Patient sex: F
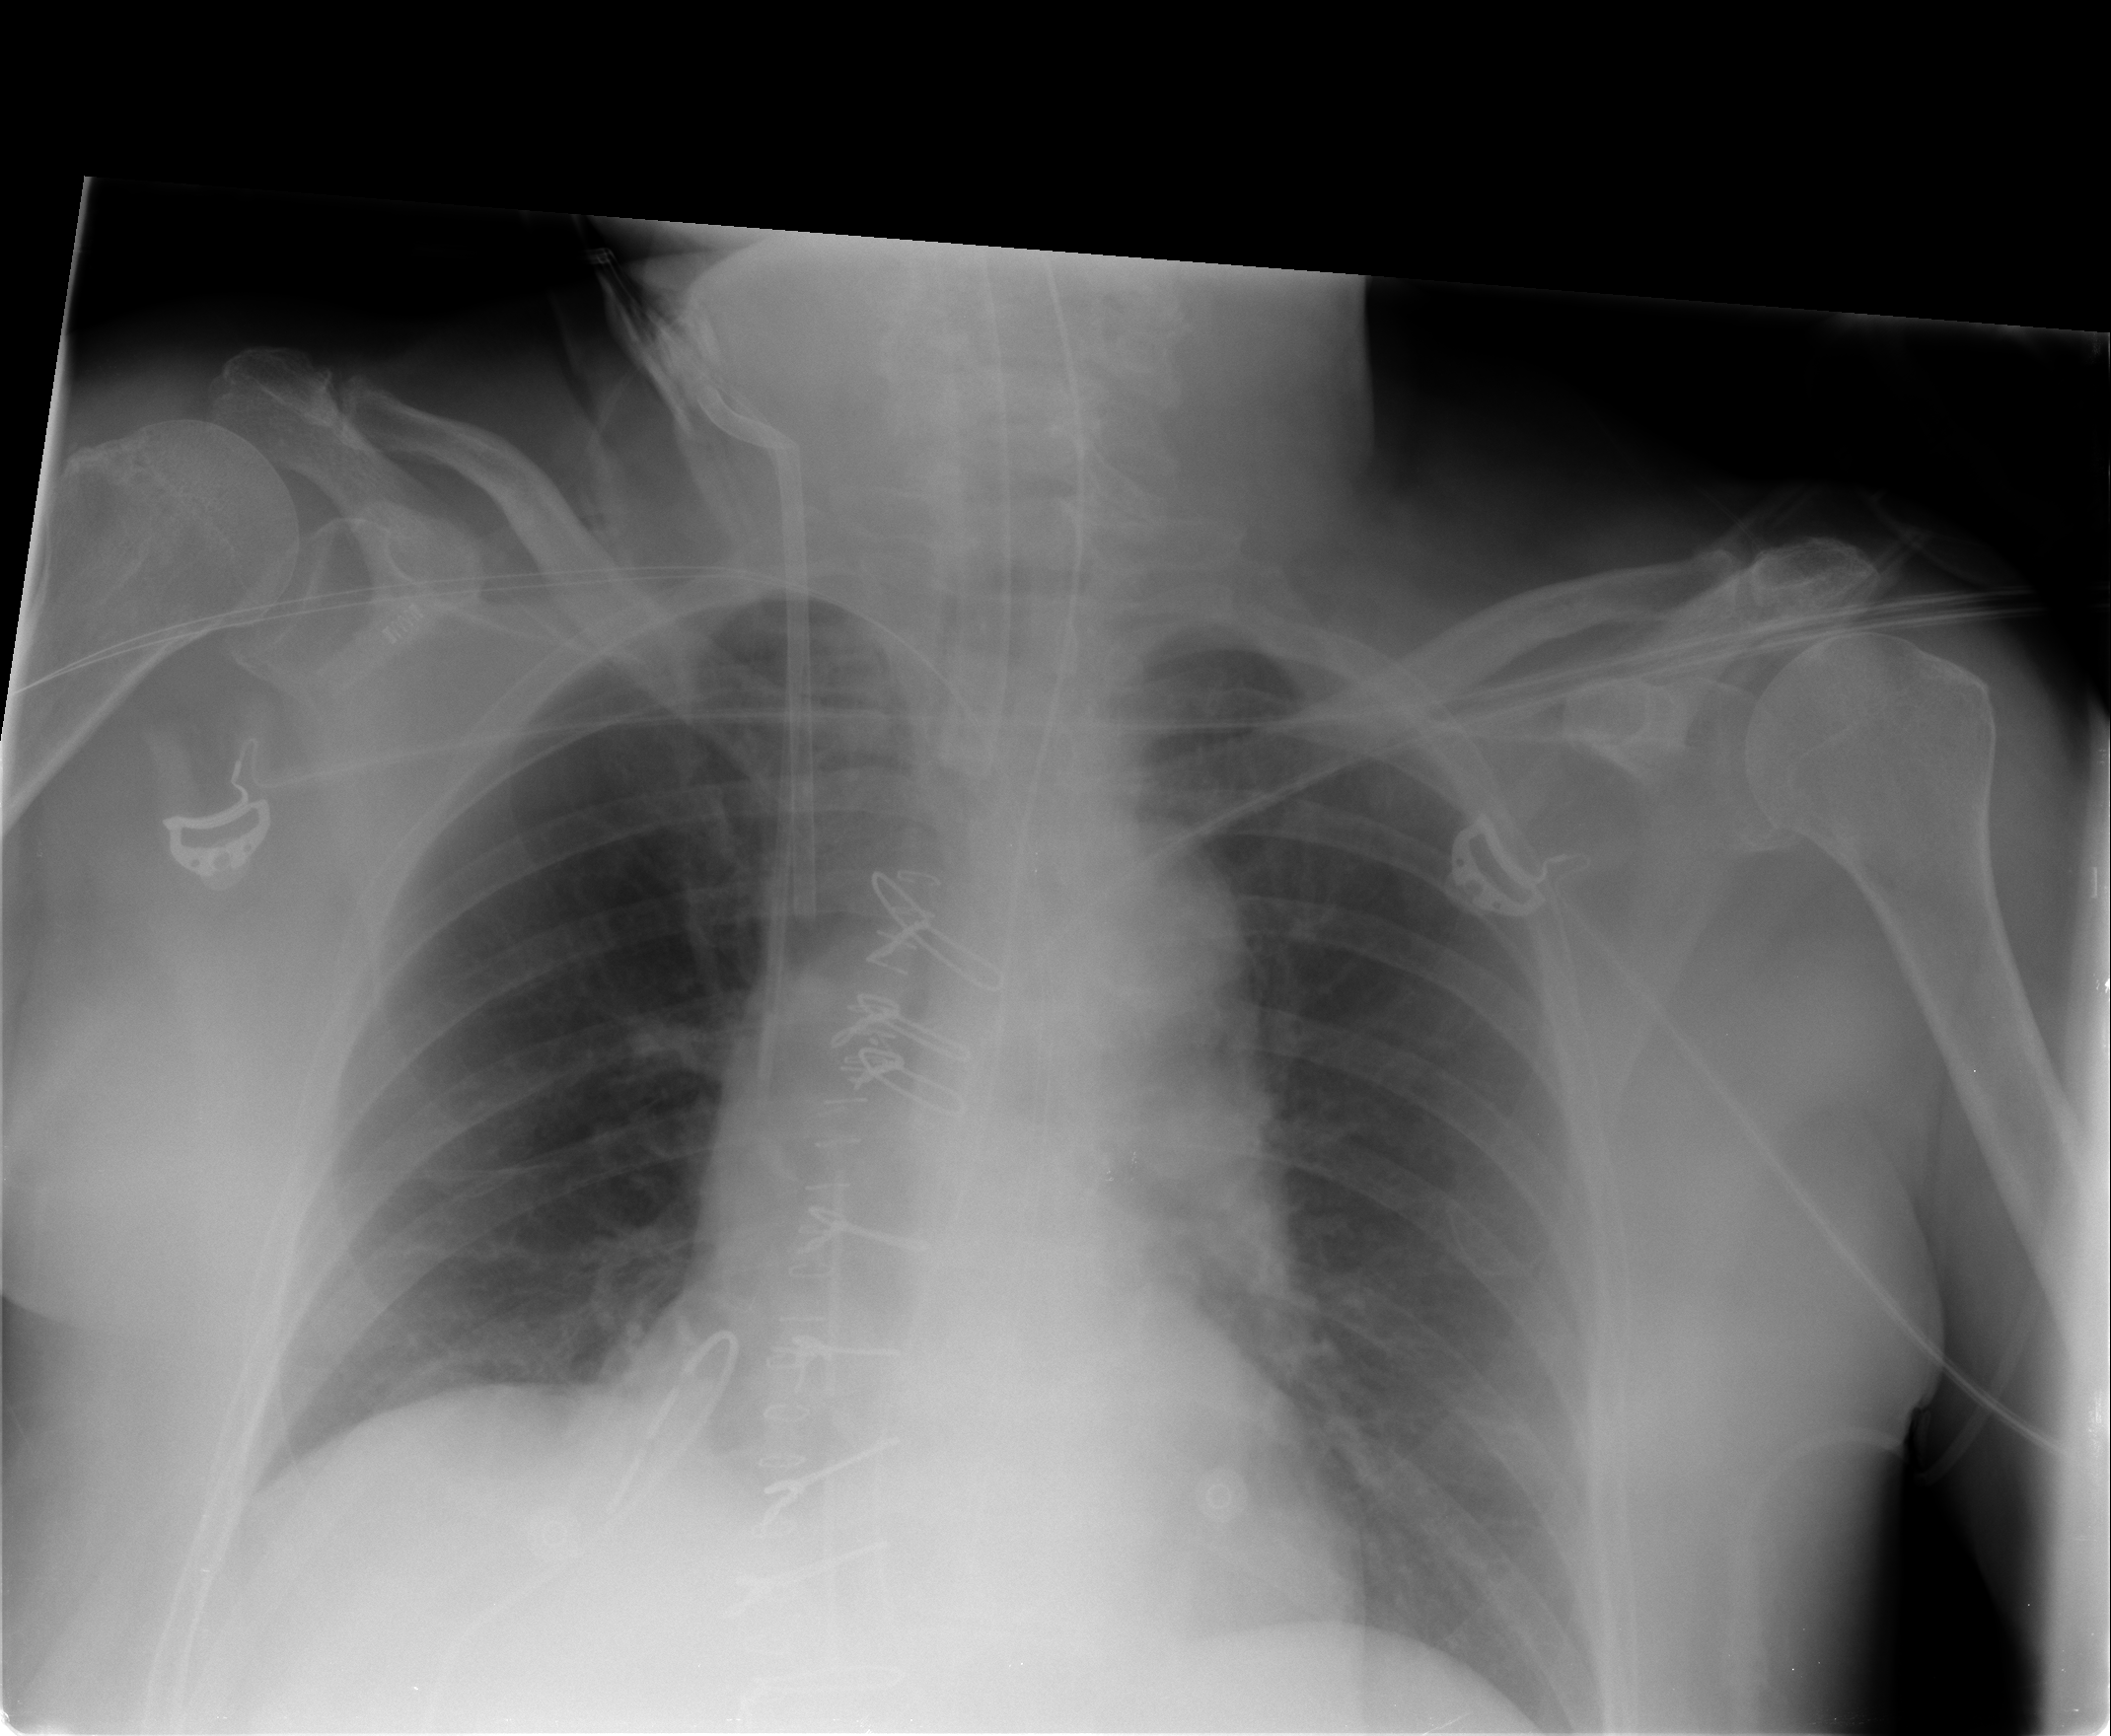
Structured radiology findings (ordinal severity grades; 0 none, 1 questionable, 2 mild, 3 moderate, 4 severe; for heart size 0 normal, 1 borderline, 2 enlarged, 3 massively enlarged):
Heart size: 0
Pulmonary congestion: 1
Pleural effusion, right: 0
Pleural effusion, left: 0
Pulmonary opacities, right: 0
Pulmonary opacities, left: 0
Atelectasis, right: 0
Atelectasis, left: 0